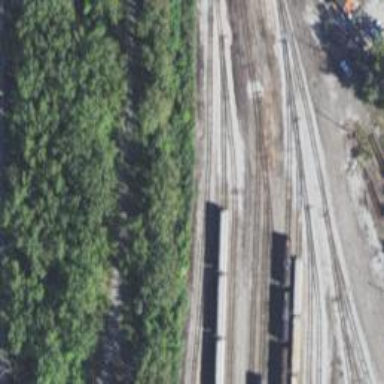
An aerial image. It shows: Abandoned railway yard.